Question: I got a sequence of tones which describes a header of a radio transmission. I need to detect this header to fire the signal decoder function.
signal plot:

This is a plotted list using
'''
ax1.plot(range(len(inst_fr)),inst_fr)
'''
Each tone has the same length and there are 9 tones in the following sequence (t1, t2, t1, t2, t3, t2, t3, t1)
What's the best approach to detect this header having in mind that
- - - -
I started an approach to detect at least one of the frequencies, say '1500' with a threshold of '50'.
'''
threshold = 50
freq = 1500
for idx,i in enumerate(inst_fr):
if (freq - threshold) < i < (freq + threshold):
print("%s %s" % (idx, i))
'''
The problem here is that I got a lot of "false positives" (actually real positives). And I'm not really sure how to proceed on checking if the frequency +/- the threshold matches in a range of ~1000 samples
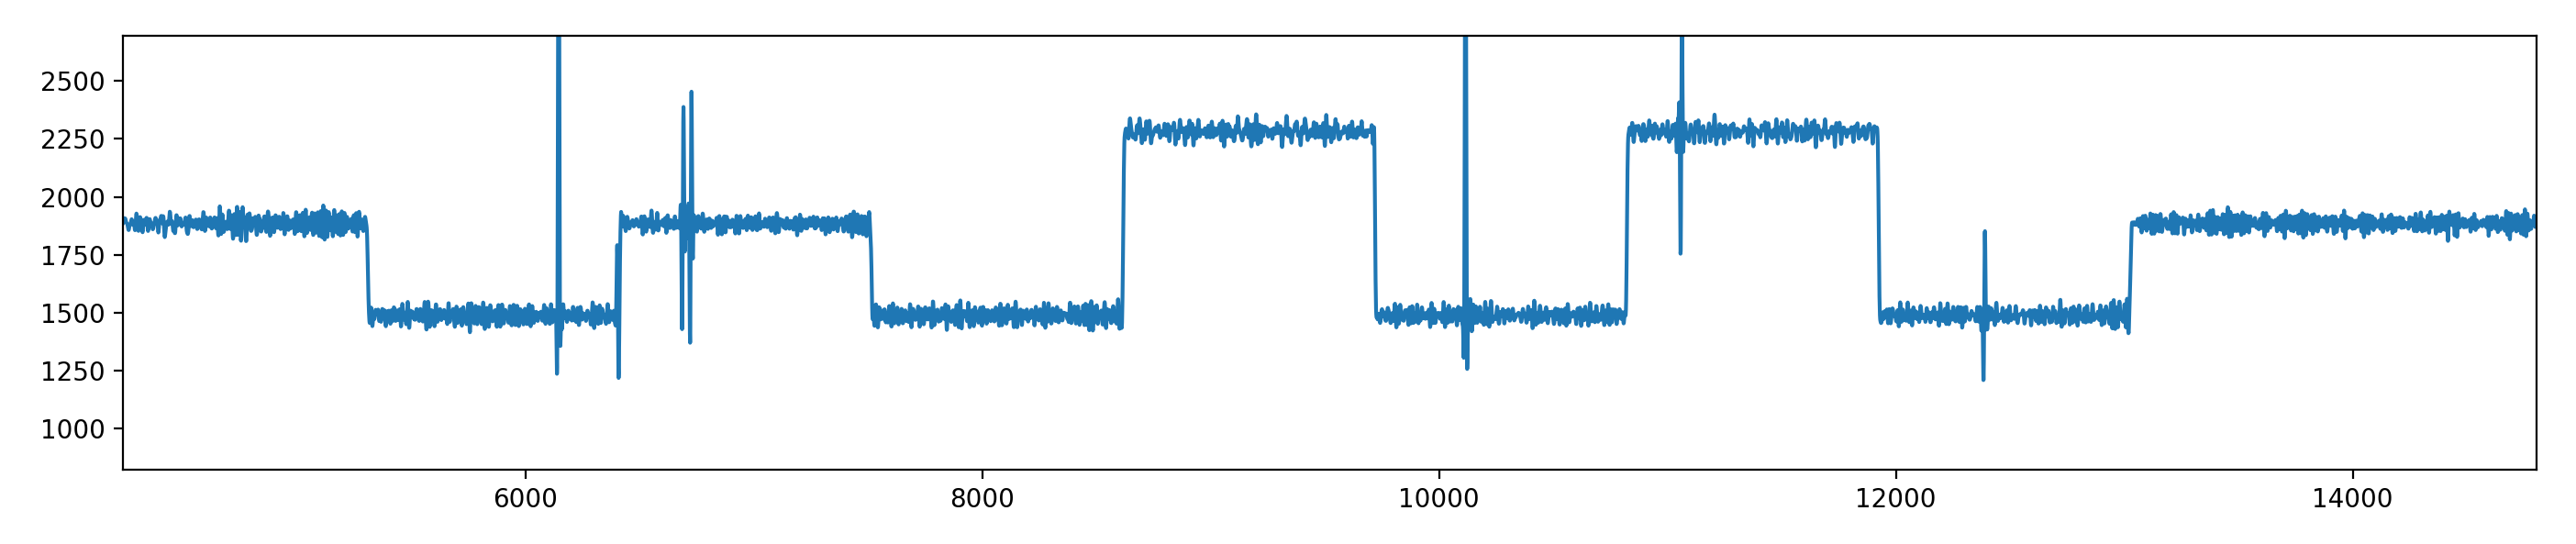
Answer: There are many ways you could approach this problem with varying levels of complexity and dependability.
You could do a cross-correlation with an ideal list of samples (i.e. each is of the correct level at the correct time) and set some threshold to detect when the cross-correlation is high enough to your liking.
The easiest one I can think of is to find the average of a range of samples around the middle of each symbol period and ignore any outliers from noise (say > 2500, < 1250). For example you have a bit centered around sample 8000 or so, you could average 7900 through 8100 and find the nearest tone.